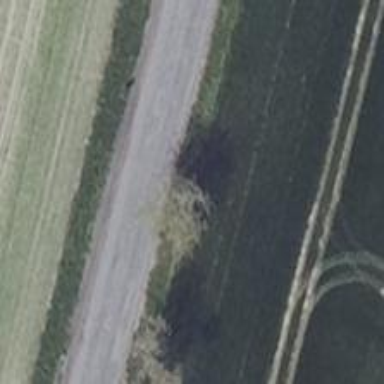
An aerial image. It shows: Deciduous broadleaved tree.